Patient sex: M
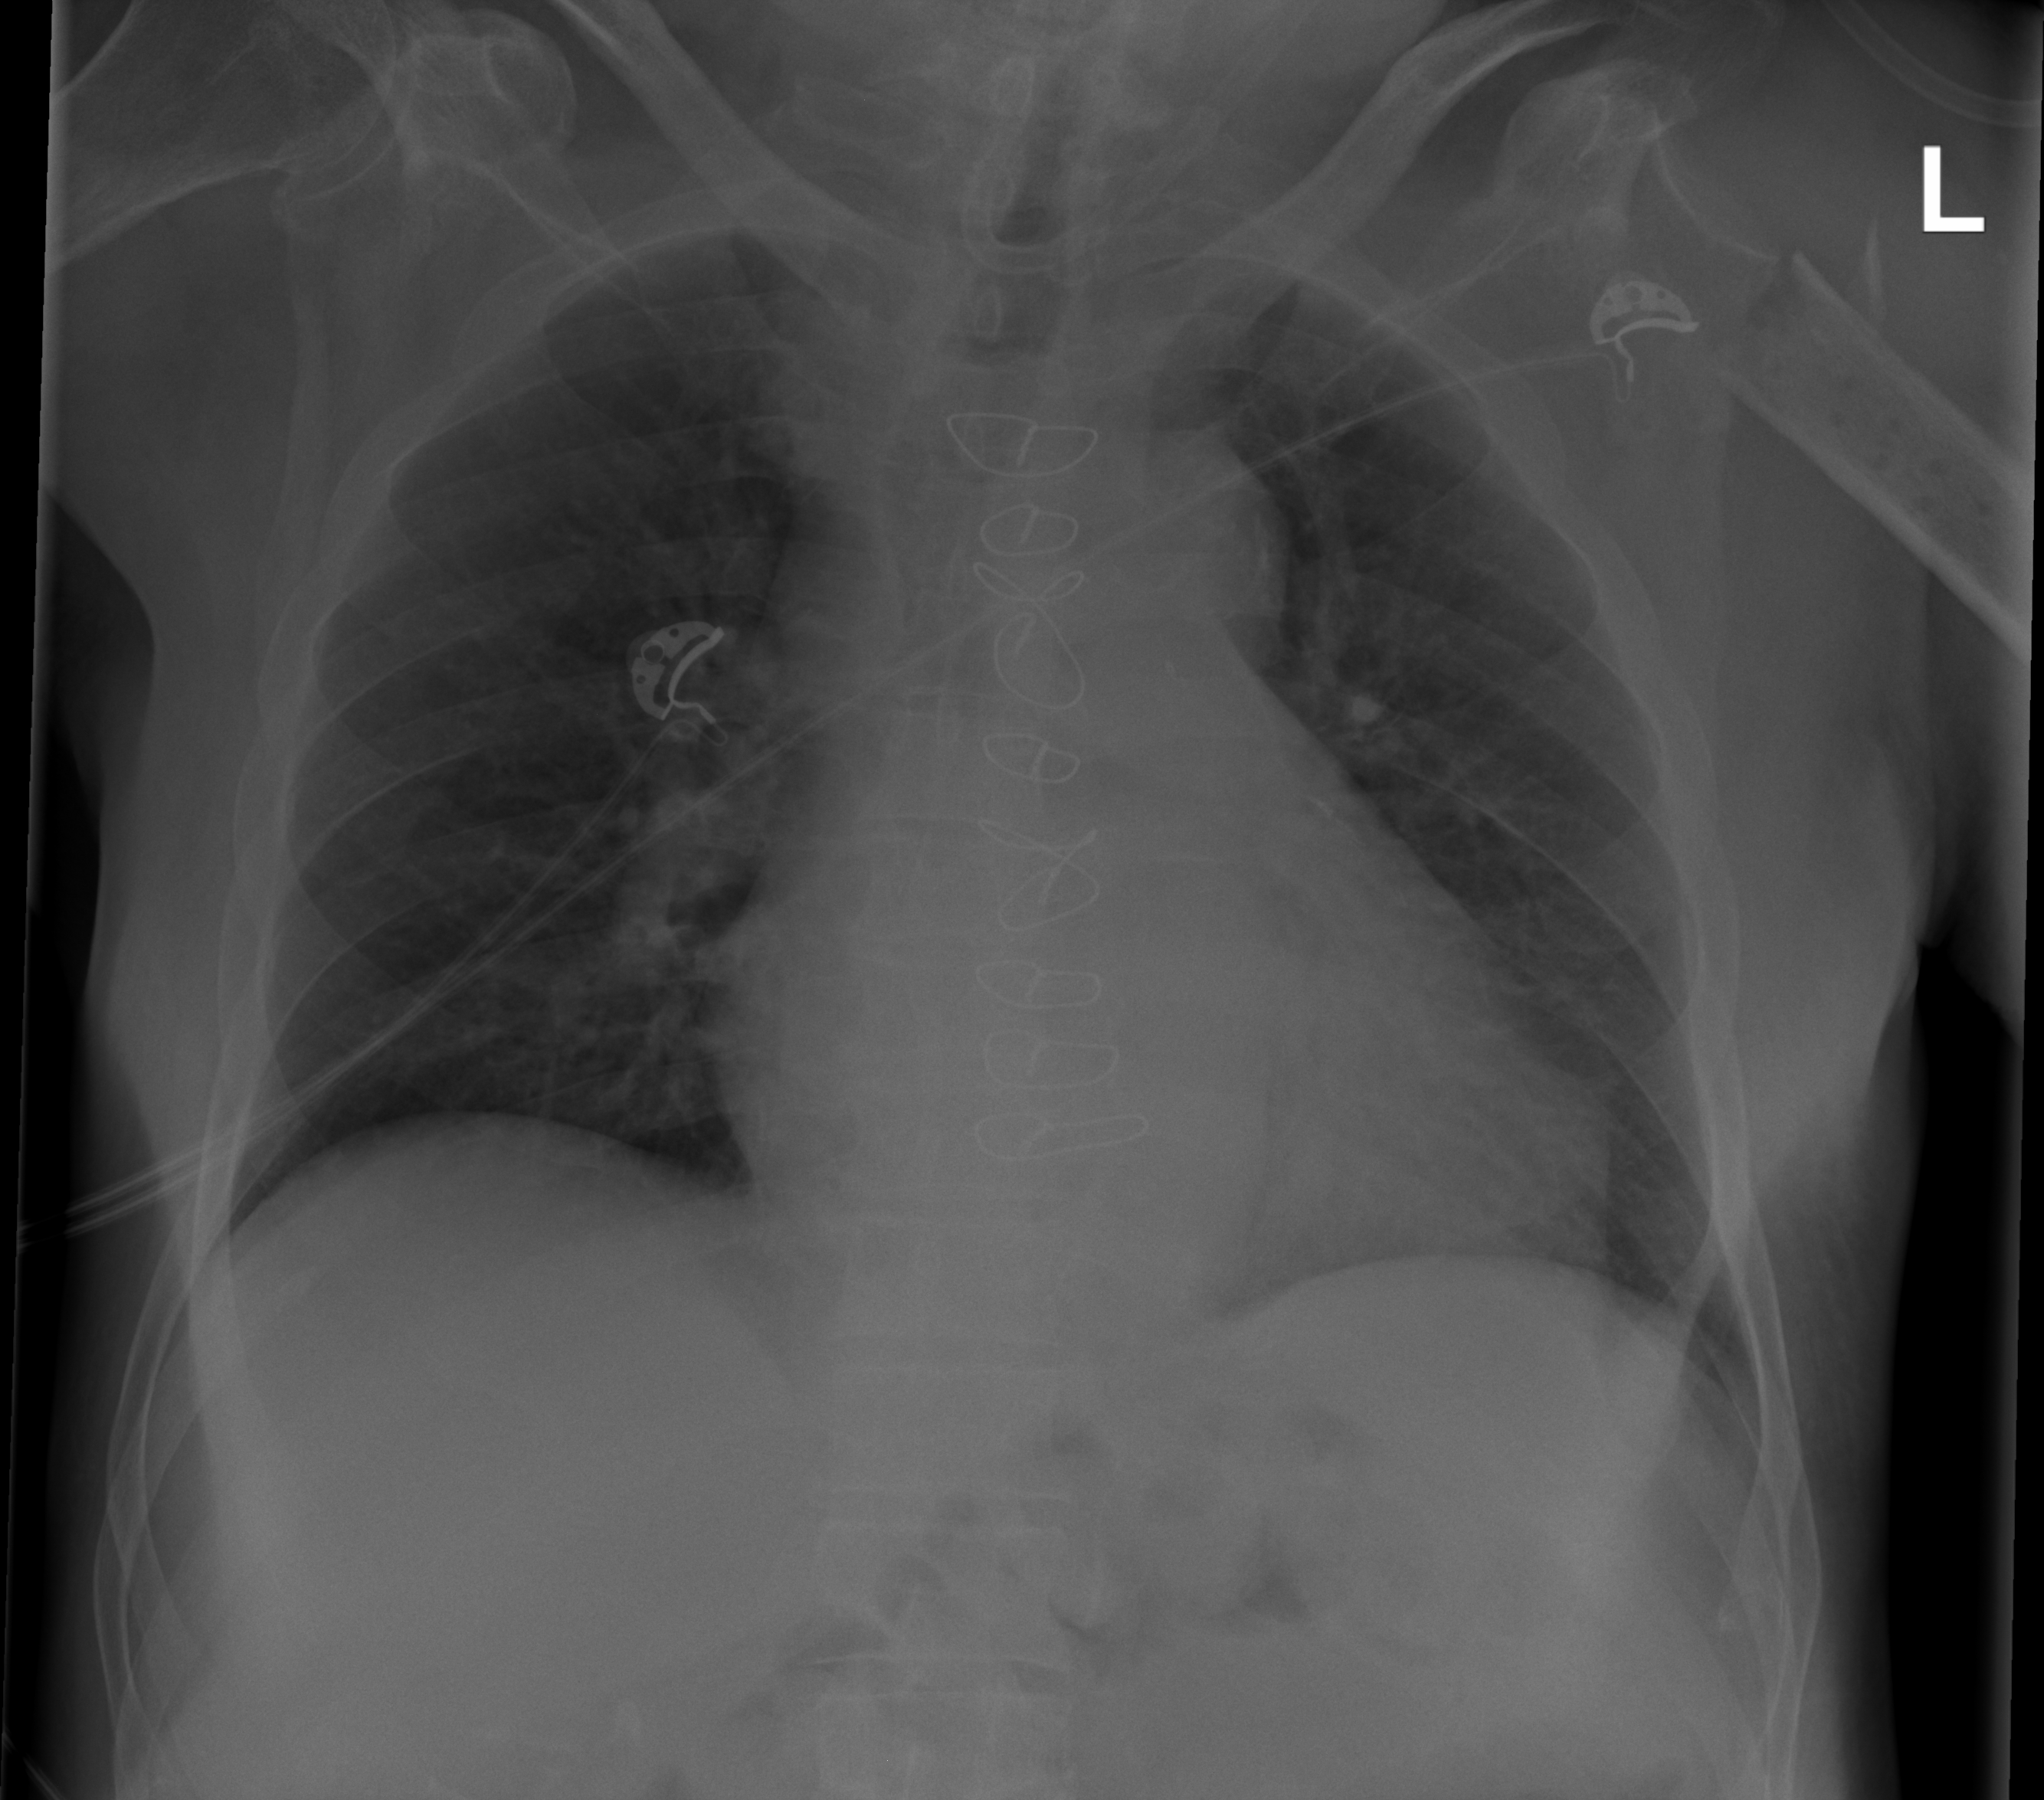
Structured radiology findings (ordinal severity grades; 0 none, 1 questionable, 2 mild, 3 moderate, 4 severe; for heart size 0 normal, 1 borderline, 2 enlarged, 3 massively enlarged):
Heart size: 2
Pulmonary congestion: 0
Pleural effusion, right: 0
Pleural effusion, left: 0
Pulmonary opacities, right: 0
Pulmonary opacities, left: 1
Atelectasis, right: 2
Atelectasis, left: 2